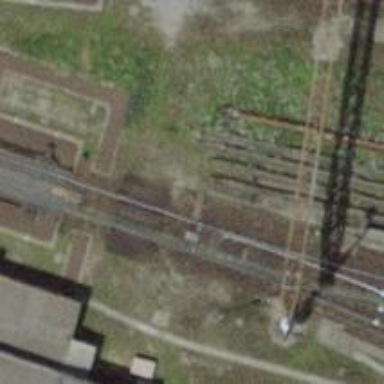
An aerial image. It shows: Single-track railway yard with electrified contact lines. The service yard features retarder beam for the railway.